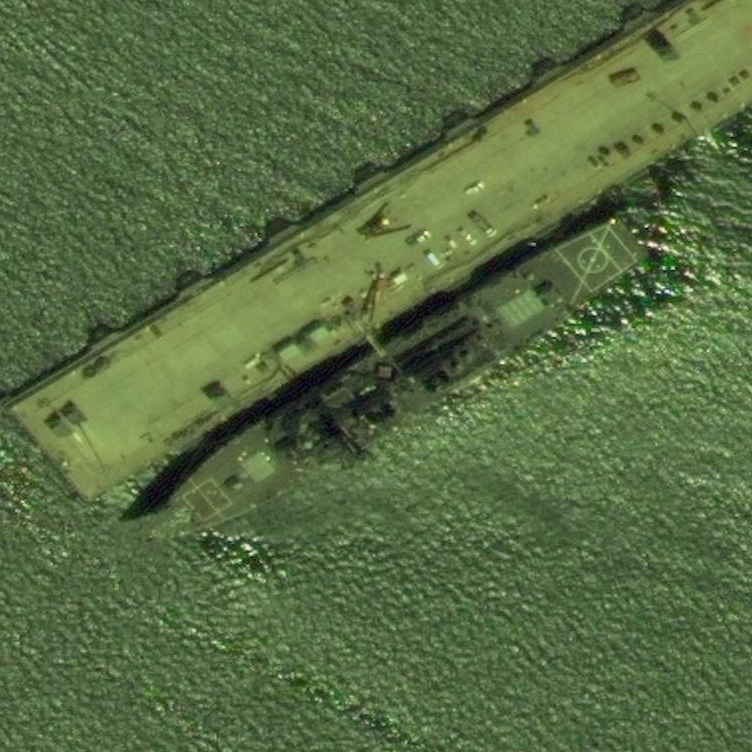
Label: destroyer